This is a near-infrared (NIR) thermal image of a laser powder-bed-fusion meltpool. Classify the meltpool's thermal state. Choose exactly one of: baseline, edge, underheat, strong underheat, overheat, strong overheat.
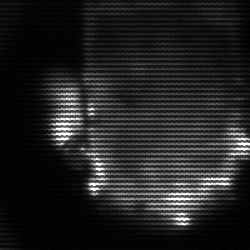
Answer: baseline